Interaction volume radius: 5 \u00c5
Interaction volume height: 25 \u00c5
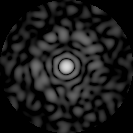
Disorder parameter: 0.8131